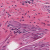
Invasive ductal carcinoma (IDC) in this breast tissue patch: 0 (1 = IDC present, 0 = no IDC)